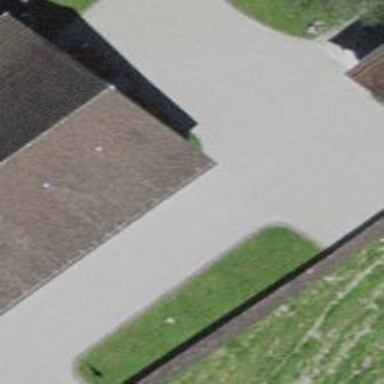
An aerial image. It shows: Cafe.